Field crop: maize
Growth stage: 1
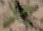
Species: atriplex